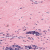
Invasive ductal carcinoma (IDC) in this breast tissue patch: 0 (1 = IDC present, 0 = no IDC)